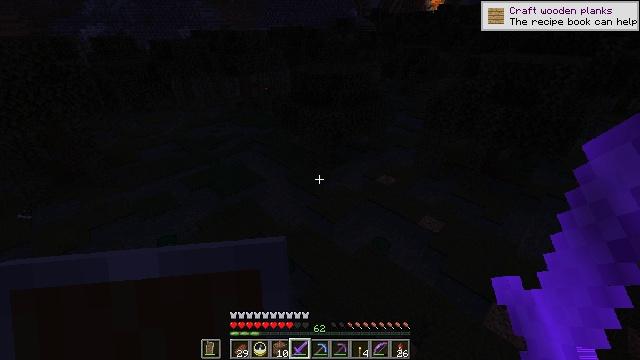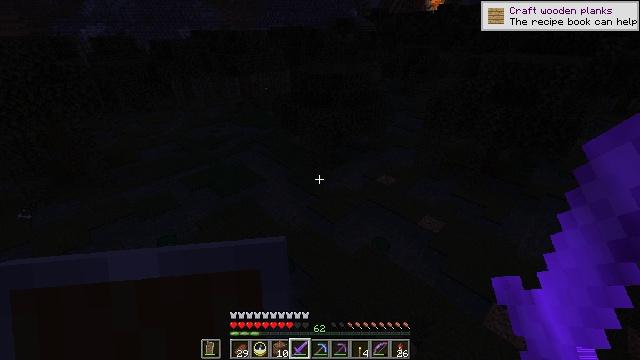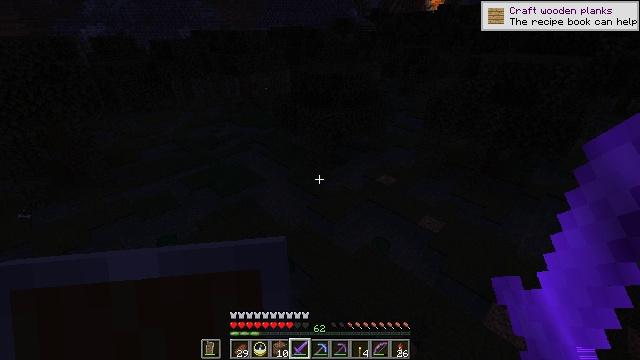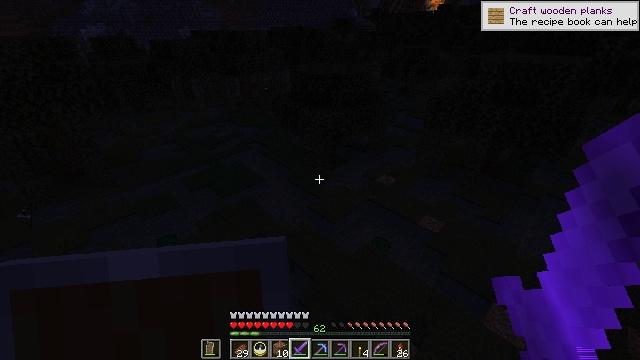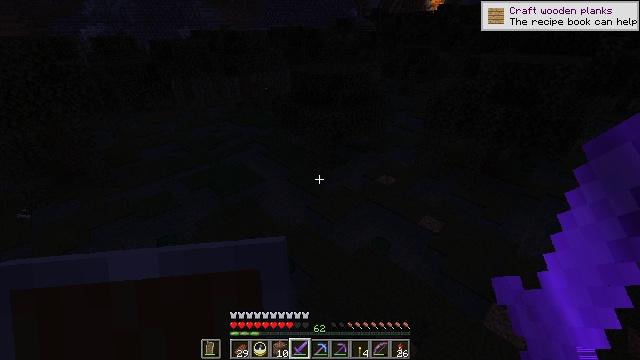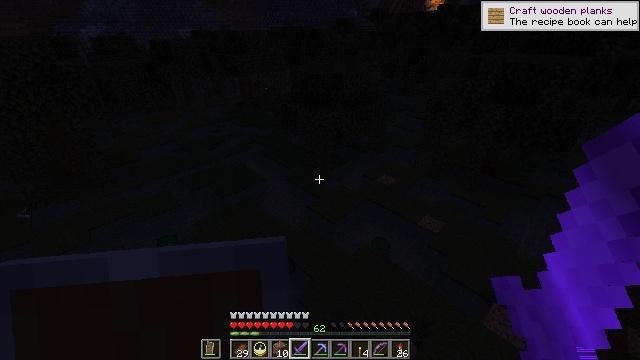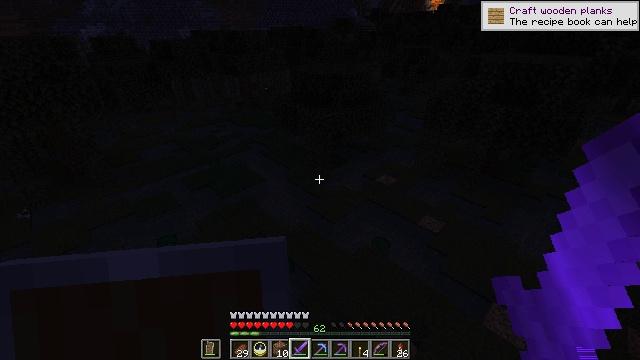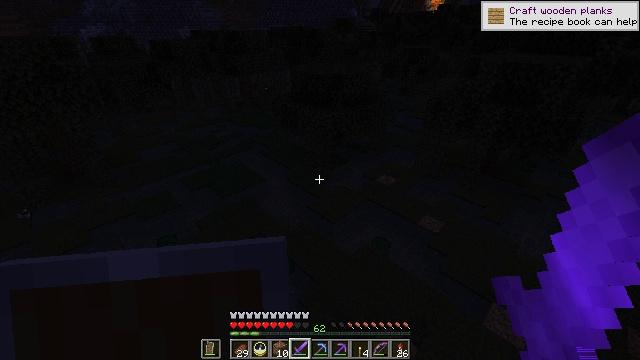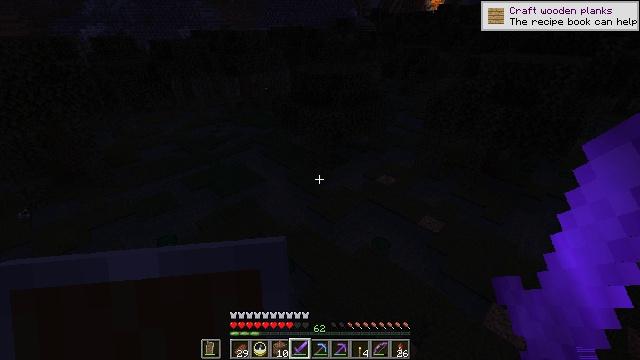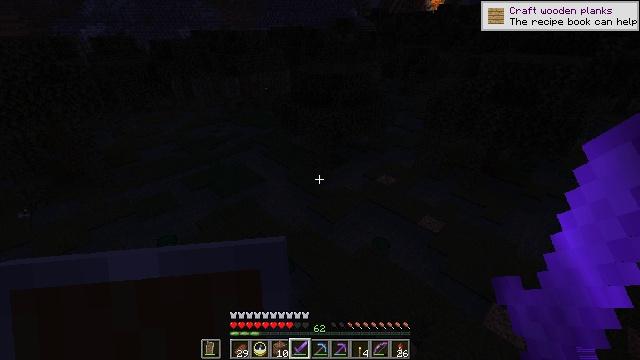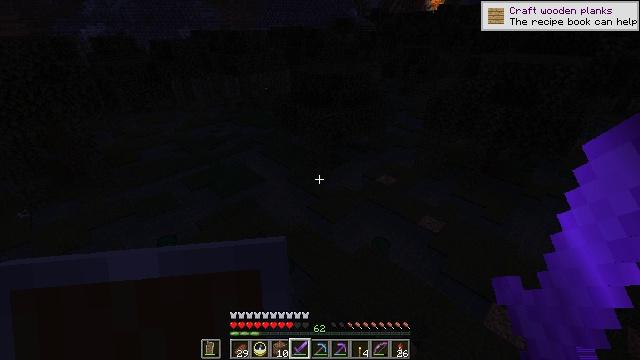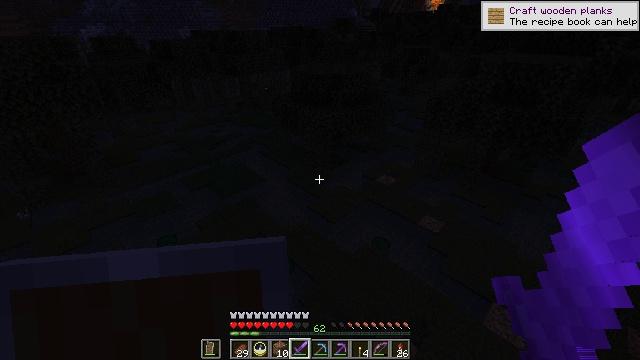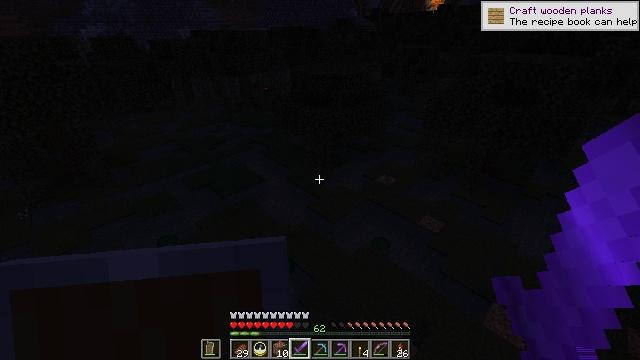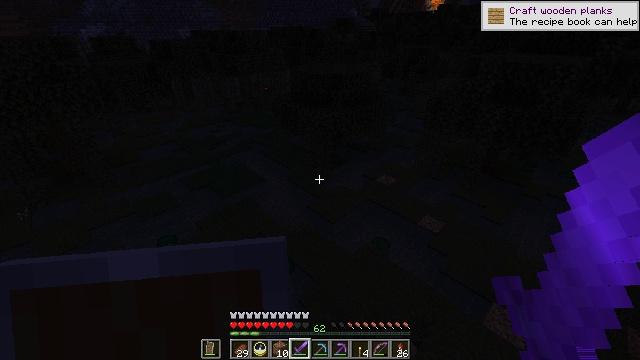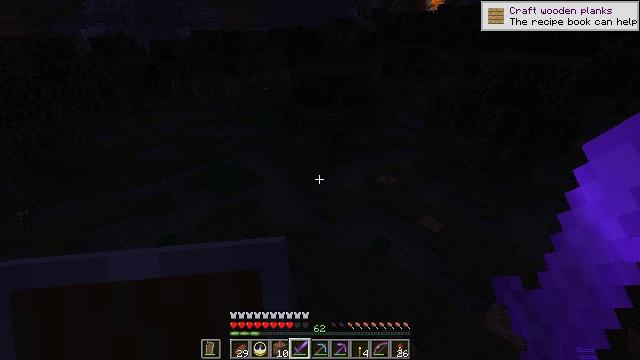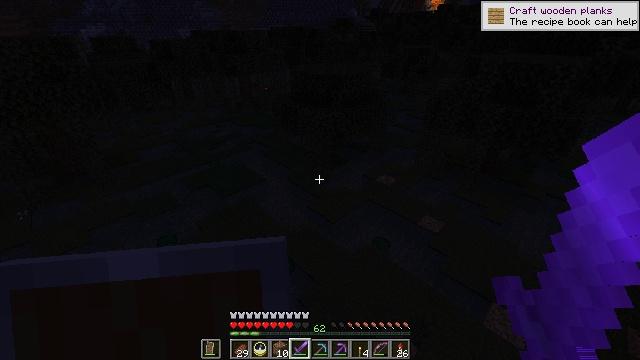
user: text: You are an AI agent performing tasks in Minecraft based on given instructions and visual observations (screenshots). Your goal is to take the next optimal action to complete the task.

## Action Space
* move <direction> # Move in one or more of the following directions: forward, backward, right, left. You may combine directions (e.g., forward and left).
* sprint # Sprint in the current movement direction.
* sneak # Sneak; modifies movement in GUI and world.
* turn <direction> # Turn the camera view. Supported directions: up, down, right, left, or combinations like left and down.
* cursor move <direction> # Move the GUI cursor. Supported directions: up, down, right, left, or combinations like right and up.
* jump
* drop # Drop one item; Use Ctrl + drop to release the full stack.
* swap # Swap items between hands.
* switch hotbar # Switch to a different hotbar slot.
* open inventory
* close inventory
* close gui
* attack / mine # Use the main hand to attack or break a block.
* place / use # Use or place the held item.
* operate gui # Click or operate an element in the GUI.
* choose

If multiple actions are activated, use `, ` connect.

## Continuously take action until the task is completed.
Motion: motion action
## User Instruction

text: Hunt mobs.
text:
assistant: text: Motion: no_op
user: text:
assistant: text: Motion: no_op
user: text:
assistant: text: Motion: no_op
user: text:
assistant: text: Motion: no_op
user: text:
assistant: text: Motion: no_op
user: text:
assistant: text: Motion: no_op
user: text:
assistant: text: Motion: no_op
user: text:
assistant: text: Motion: no_op
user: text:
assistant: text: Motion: no_op
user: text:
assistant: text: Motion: no_op
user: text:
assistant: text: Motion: no_op
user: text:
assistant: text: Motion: no_op
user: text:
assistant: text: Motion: no_op
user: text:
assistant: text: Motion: no_op
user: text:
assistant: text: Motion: no_op
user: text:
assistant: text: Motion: no_op
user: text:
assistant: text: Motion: no_op
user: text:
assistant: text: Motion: no_op
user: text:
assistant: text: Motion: no_op
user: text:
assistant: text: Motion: no_op
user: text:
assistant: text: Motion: no_op
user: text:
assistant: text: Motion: no_op
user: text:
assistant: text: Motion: no_op
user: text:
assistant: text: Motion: no_op
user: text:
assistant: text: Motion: no_op
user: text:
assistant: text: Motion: no_op
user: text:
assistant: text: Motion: no_op
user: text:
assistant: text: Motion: no_op
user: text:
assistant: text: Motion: no_op
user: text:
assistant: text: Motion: no_op